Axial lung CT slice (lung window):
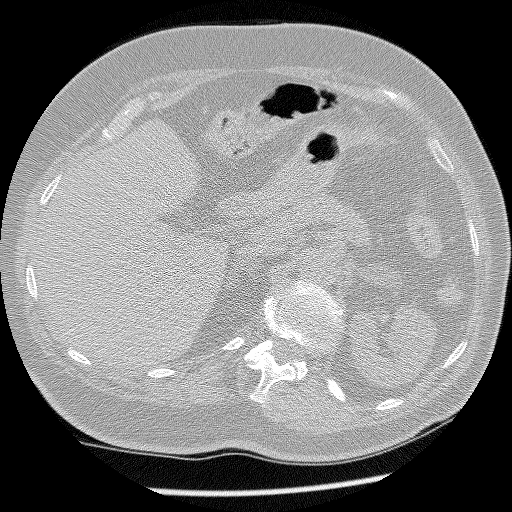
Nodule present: no